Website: walmart
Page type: payment
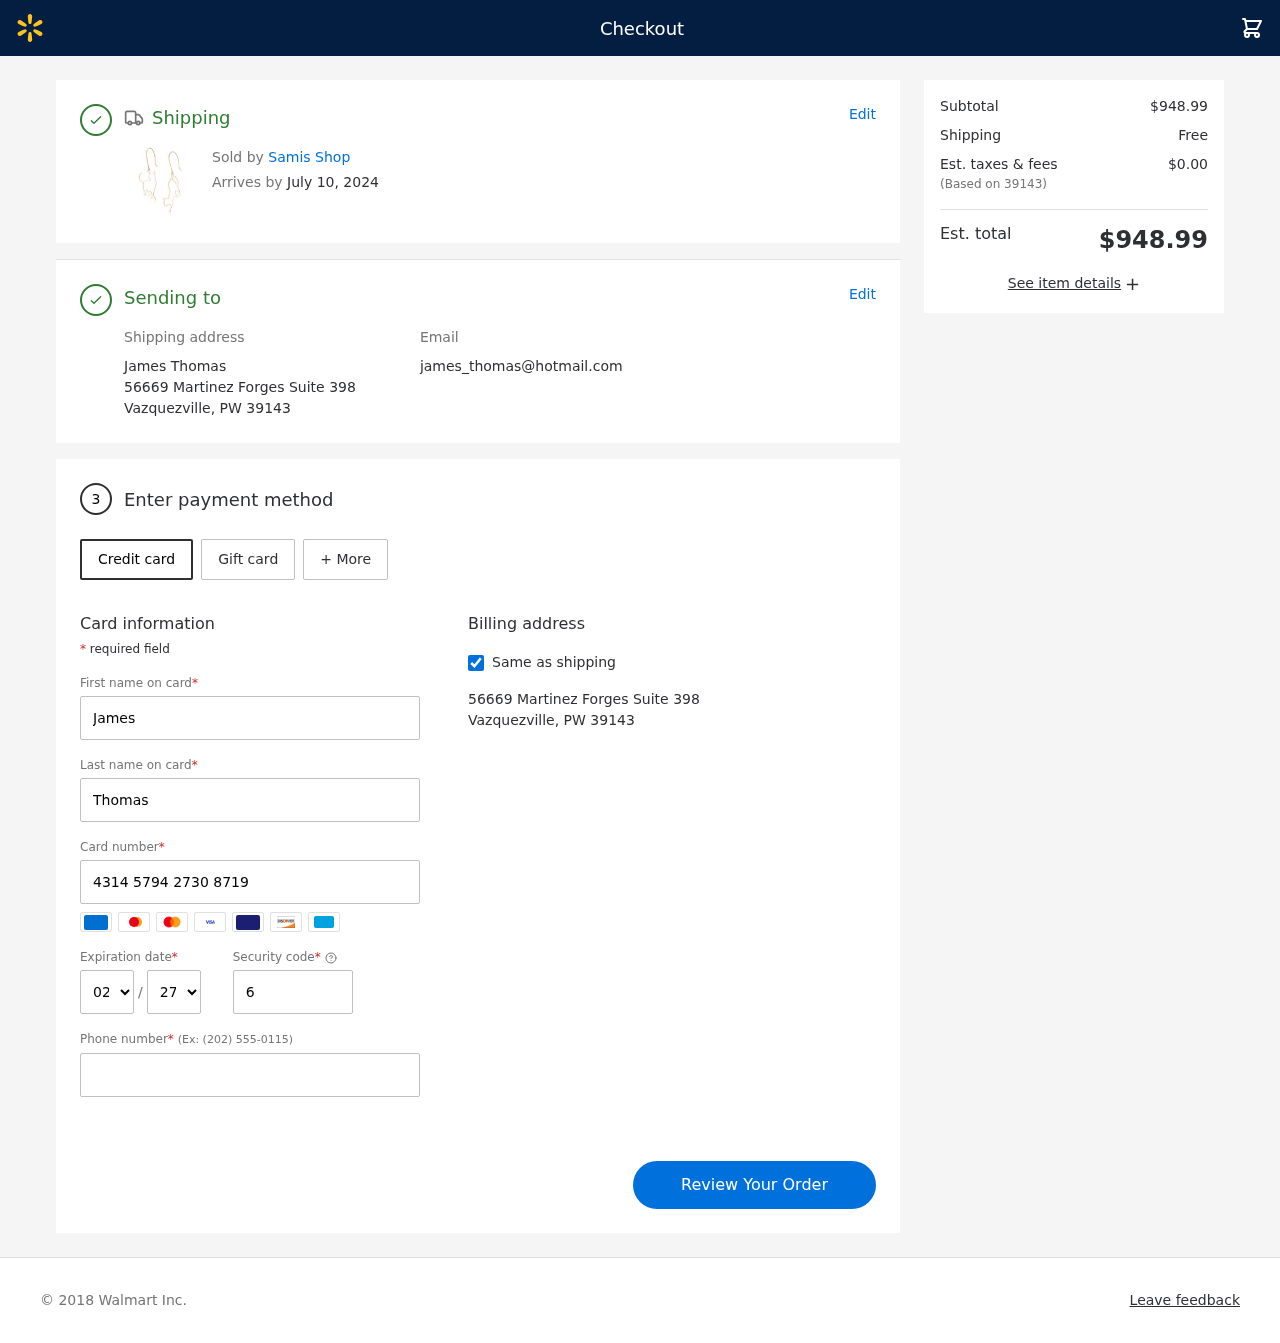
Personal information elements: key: PII_CARD_CVV
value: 671
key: PII_CARD_EXPIRY_MONTH
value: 02
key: PII_CARD_EXPIRY_YEAR
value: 27
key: PII_CARD_NUMBER
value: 4314 5794 2730 8719
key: PII_CITY_STATE_ZIP
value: Vazquezville, PW 39143
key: PII_EMAIL
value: james_thomas@hotmail.com
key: PII_FIRSTNAME
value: James
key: PII_FULLNAME
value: James Thomas
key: PII_LASTNAME
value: Thomas
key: PII_PHONE
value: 7216463426
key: PII_POSTCODE
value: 39143
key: PII_STREET
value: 56669 Martinez Forges Suite 398
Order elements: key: ORDER_DELIVERY_DATE
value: July 10, 2024
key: ORDER_SUBTOTAL
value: $948.99
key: ORDER_SHIPPING_COST
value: Free
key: ORDER_TAX
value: $0.00
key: ORDER_TOTAL
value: $948.99